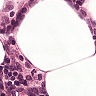
Metastatic tissue present: no